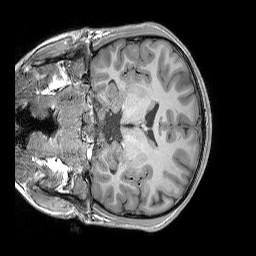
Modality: T1w
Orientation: coronal
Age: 18
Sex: male
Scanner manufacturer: siemens
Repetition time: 2.25 s
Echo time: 0.00302 s